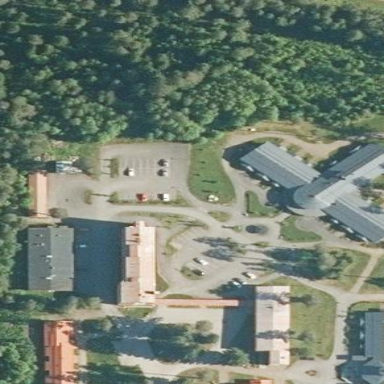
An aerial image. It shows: Public building.